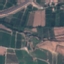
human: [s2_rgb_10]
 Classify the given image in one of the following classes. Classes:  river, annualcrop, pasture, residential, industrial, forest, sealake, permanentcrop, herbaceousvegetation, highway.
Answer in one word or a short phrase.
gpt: PermanentCrop